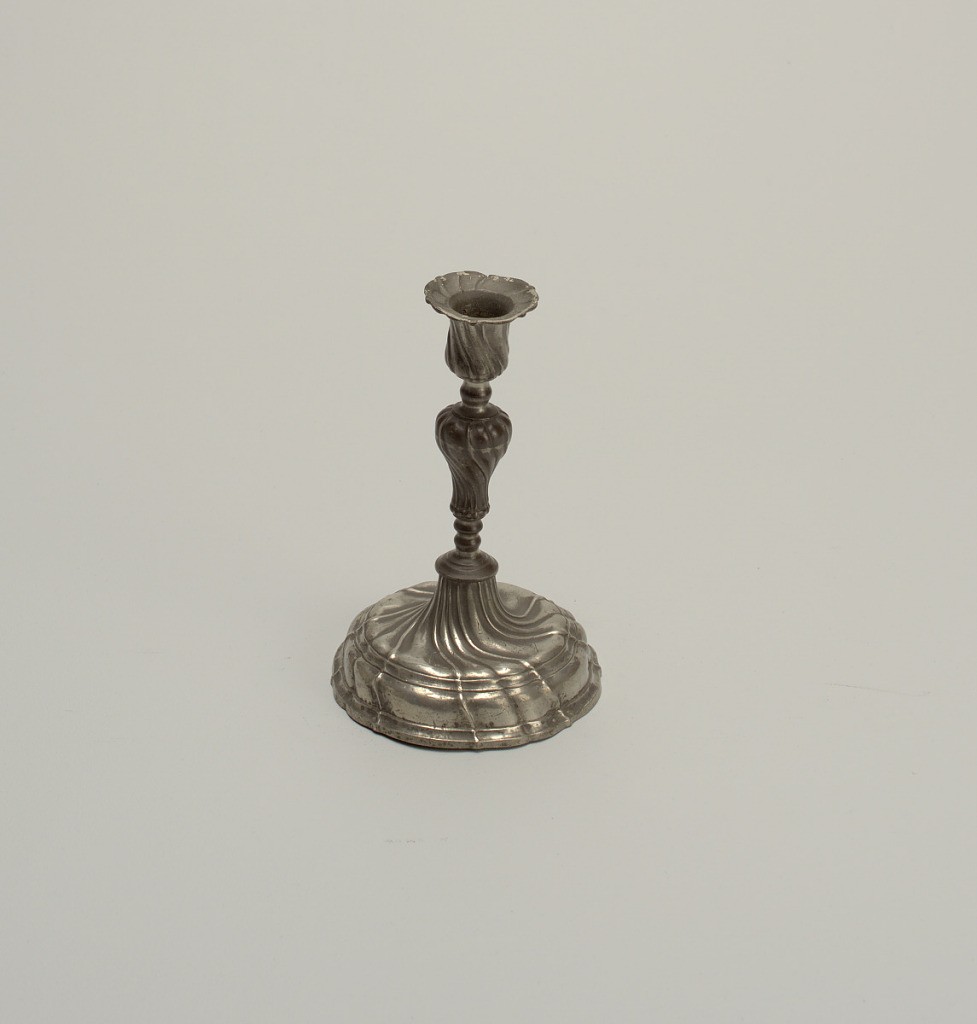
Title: Candlestick
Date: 18th century
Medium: Pewter
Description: Gadrooned foot, baluster stem and flaring candle holder.